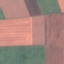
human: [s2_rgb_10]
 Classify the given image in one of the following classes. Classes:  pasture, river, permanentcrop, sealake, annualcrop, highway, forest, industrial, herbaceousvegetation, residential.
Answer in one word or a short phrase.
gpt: AnnualCrop